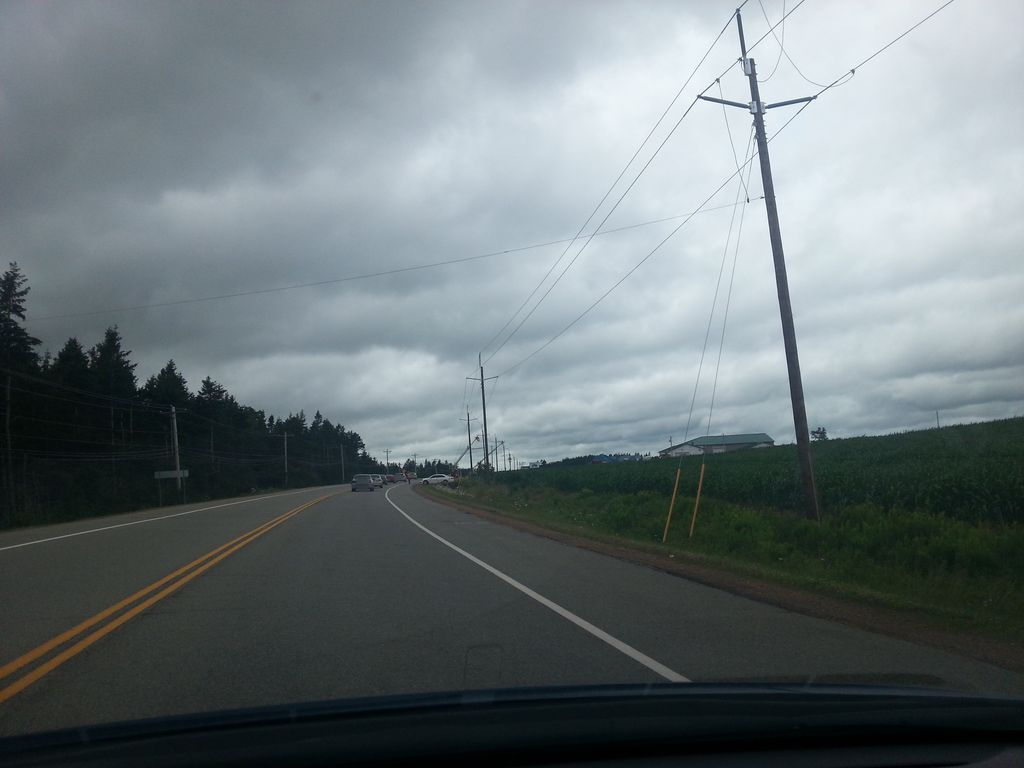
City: charlottetown